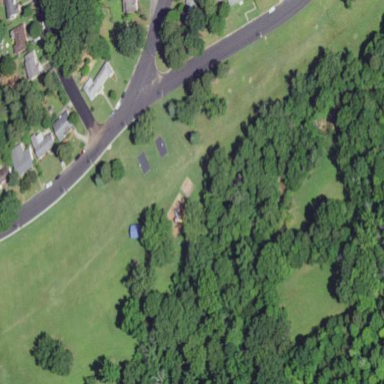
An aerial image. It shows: Park.